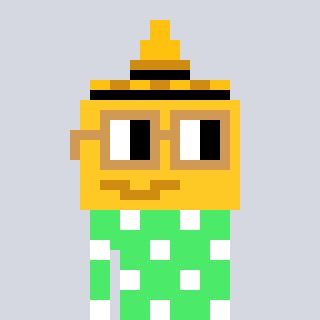
a pixel art character with square brown glasses, a mustard-shaped head and a teal-colored body on a cool background